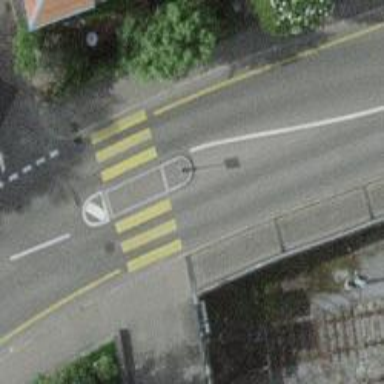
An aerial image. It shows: Uncontrolled crossing with central island on the road.